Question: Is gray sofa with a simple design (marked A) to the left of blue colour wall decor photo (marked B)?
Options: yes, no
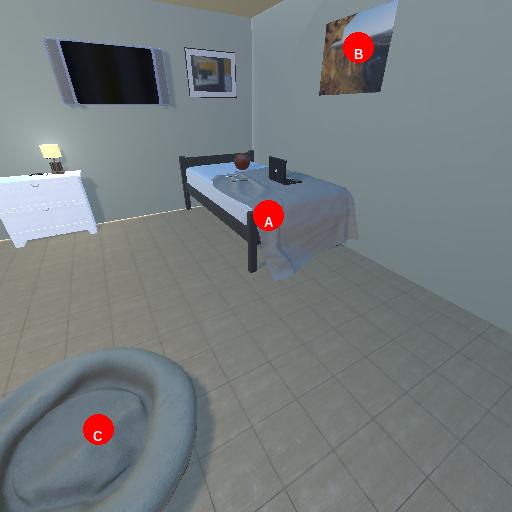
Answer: yes